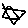
Label: star